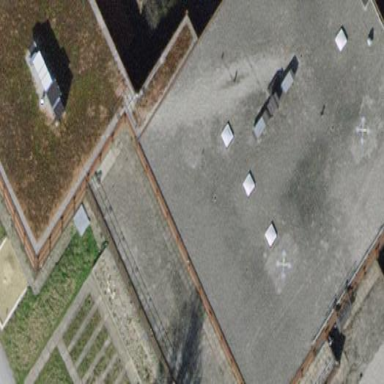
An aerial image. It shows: Building with gravel roof.